Question: Active Directory groups have a 'Notes' property available through the interface (see image below)

Is it possible to retrieve this information in C#?
I can't seem to find the property that holds it. I've tried using the 'System.DirectoryServices.DirectoryEntry' and 'System.DirectoryServices.AccountManagement.GroupPrincipal' objects but none of them seem to have it.
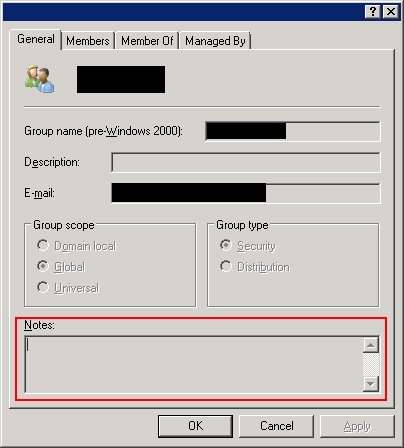
Answer: There is a property called 'info' which holds the information shown within this field. But it will only be added to the AD object if a value is available.
If you like to see all elements that have a text within this field. Simply open the AD Browser ('start dsa.msc') and open a new search. Change the selection within the "Find" combobox to 'Custom Search', click on 'Advanced' and enter the text 'info=*'. Now you'll get back a list of all elements which having this field.